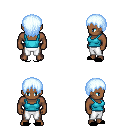
a pixel art fantasy rpg character, male body template, human, dark skin, teal pirate shirt, white pants, white cyan plain hairstyle, black slippers, four views (front, back, left, right), 2x2 character sprite sheet, small pixel art, hard edges, no anti-aliasing